Question: I'am wondering If It's possible to have two different colors in the background, expanding 100% with bootstrap, en each side.
Here is a screenshot of what i mean,

Red on the left side, dark on the right side, expanding 100% for bigger screens. Any easy solutions for this?
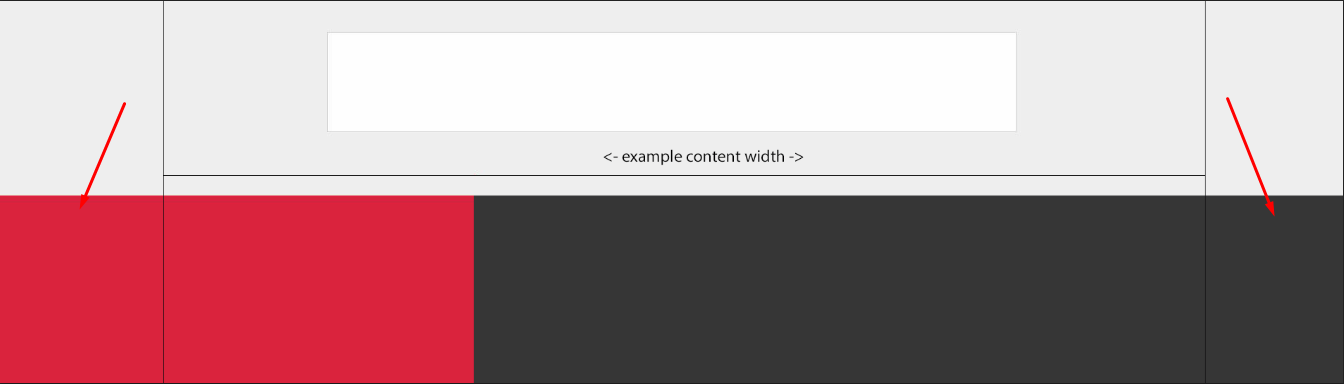
Answer: There are a couple ways to do this. The best way uses pseudo-elements. You'd apply one color to the '<body>', and the second color to a created ':after' element.
HTML:
'''
<body>
<main>
<p>This is my first paragraph.</p>
<p>This is my second paragraph.</p>
Page continues...
'''
CSS:
'''
body {
background-color:rgb(155,155,155);
}
body:after {
top:0;
left:0;
width:40%;
height:100%;
position:absolute;
z-index:-1;
background-color:rgb(239,0,0);
content:"";
}
main {
width:80%;
margin:0 auto;
background-color:white;
min-height:400px;
padding:20px;
}
'''
<URL>
This answer produces the cleanest code. Disadvantages: Limited IE8 support, no IE7 support. If you need to use those two browsers, then see the next option:
---
Give the '<body>' the same background color of one side, then instead of using :after to create a pseudo-element, we just create a real element.
HTML:
'''
<body>
<div id="bgleft"></div>
<main>
<p>This is my first paragraph.</p>
<p>This is my second paragraph.</p>
Page continues...
'''
CSS:
'''
body {
background-color:rgb(155,155,155);
}
#bgleft {
top:0;
left:0;
width:40%;
height:100%;
position:absolute;
z-index:-1;
background-color:rgb(239,0,0);
}
main {
width:80%;
margin:0 auto;
background-color:white;
min-height:400px;
padding:20px;
}
'''
<URL>
The produces exactly the same as the first method. The advantage is higher browser compatibility, with a disadvantage of a little bit more code.
---
Finally, you could use a gradient attached to the body. This will give both colors on the single body element, saving extra HTML, but it'll by a nasty set of CSS to support all browsers:
'''
body {
background: rgb(239,0,0); /* Old browsers */
/* IE9 SVG, needs conditional override of 'filter' to 'none' */
background: url(data:image/svg+xml;base64,PD94bWwgdmVyc2lvbj0iMS4wIiA/Pgo8c3ZnIHhtbG5zPSJodHRwOi8vd3d3LnczLm9yZy8yMDAwL3N2ZyIgd2lkdGg9IjEwMCUiIGhlaWdodD0iMTAwJSIgdmlld0JveD0iMCAwIDEgMSIgcHJlc2VydmVBc3BlY3RSYXRpbz0ibm9uZSI+CiAgPGxpbmVhckdyYWRpZW50IGlkPSJncmFkLXVjZ2ctZ2VuZXJhdGVkIiBncmFkaWVudFVuaXRzPSJ1c2VyU3BhY2VPblVzZSIgeDE9IjAlIiB5MT0iMCUiIHgyPSIxMDAlIiB5Mj0iMCUiPgogICAgPHN0b3Agb2Zmc2V0PSIwJSIgc3RvcC1jb2xvcj0iI2VmMDAwMCIgc3RvcC1vcGFjaXR5PSIxIi8+CiAgICA8c3RvcCBvZmZzZXQ9IjQ0JSIgc3RvcC1jb2xvcj0iI2VmMDAwMCIgc3RvcC1vcGFjaXR5PSIxIi8+CiAgICA8c3RvcCBvZmZzZXQ9IjQ0JSIgc3RvcC1jb2xvcj0iIzliOWI5YiIgc3RvcC1vcGFjaXR5PSIxIi8+CiAgICA8c3RvcCBvZmZzZXQ9IjEwMCUiIHN0b3AtY29sb3I9IiM5YjliOWIiIHN0b3Atb3BhY2l0eT0iMSIvPgogIDwvbGluZWFyR3JhZGllbnQ+CiAgPHJlY3QgeD0iMCIgeT0iMCIgd2lkdGg9IjEiIGhlaWdodD0iMSIgZmlsbD0idXJsKCNncmFkLXVjZ2ctZ2VuZXJhdGVkKSIgLz4KPC9zdmc+);
background: -moz-linear-gradient(left, rgb(239,0,0) 0%, rgb(239,0,0) 44%, rgb(155,155,155) 44%, rgb(155,155,155) 100%); /* FF3.6+ */
background: -webkit-gradient(linear, left top, right top, color-stop(0%,rgb(239,0,0)), color-stop(44%,rgb(239,0,0)), color-stop(44%,rgb(155,155,155)), color-stop(100%,rgb(155,155,155))); /* Chrome,Safari4+ */
background: -webkit-linear-gradient(left, rgb(239,0,0) 0%,rgb(239,0,0) 44%,rgb(155,155,155) 44%,rgb(155,155,155) 100%); /* Chrome10+,Safari5.1+ */
background: -o-linear-gradient(left, rgb(239,0,0) 0%,rgb(239,0,0) 44%,rgb(155,155,155) 44%,rgb(155,155,155) 100%); /* Opera 11.10+ */
background: -ms-linear-gradient(left, rgb(239,0,0) 0%,rgb(239,0,0) 44%,rgb(155,155,155) 44%,rgb(155,155,155) 100%); /* IE10+ */
background: linear-gradient(to right, rgb(239,0,0) 0%,rgb(239,0,0) 44%,rgb(155,155,155) 44%,rgb(155,155,155) 100%); /* W3C */
filter: progid:DXImageTransform.Microsoft.gradient( startColorstr='#ef0000', endColorstr='#9b9b9b',GradientType=1 ); /* IE6-8 */
}
'''
<URL>
Disadvantages: Complex CSS which is difficult to easily edit later on.